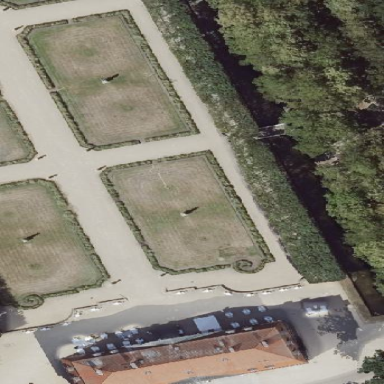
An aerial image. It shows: Garden that is leisure land.